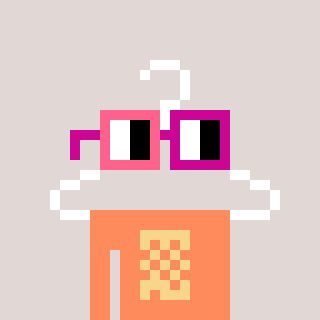
a pixel art character with square pink and red glasses, a hanger-shaped head and a peachy-colored body on a warm background